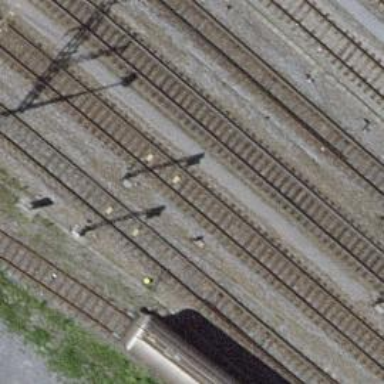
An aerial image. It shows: Railway signal.